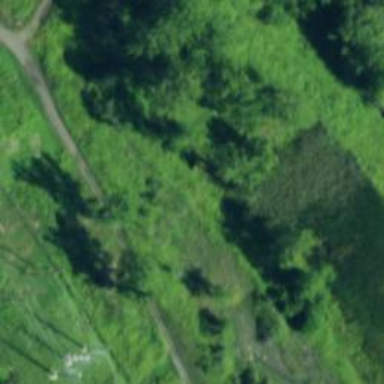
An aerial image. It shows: Abandoned railway spur.